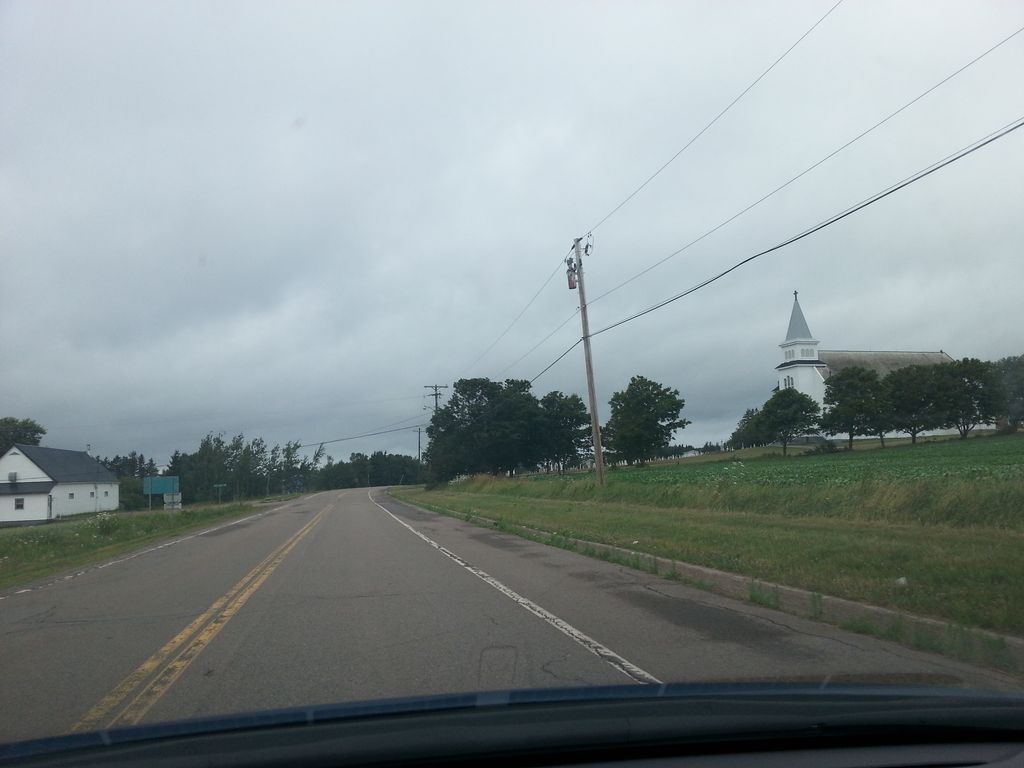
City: charlottetown